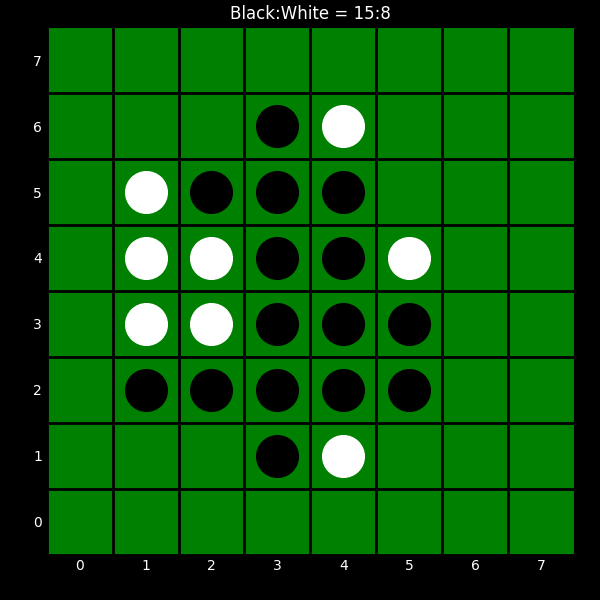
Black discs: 15
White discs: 8